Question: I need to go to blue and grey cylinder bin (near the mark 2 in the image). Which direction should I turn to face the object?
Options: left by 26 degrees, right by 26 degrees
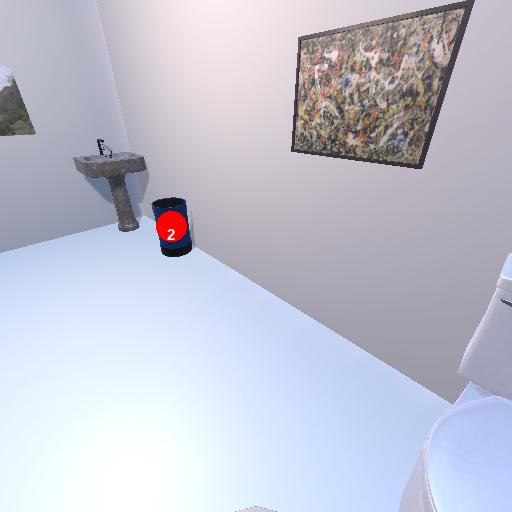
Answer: left by 26 degrees